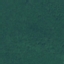
Land use / land cover: Forest